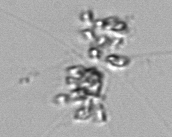
Label: Chaetoceros_didymus_TAG_external_flagellate